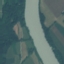
Label: River